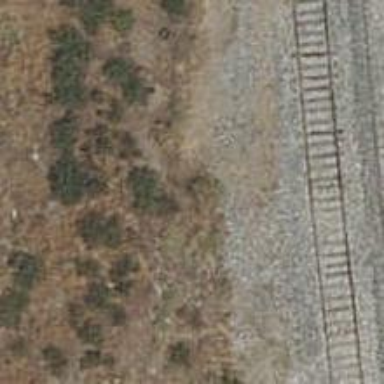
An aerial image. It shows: Railway tunnel with electrified contact lines.